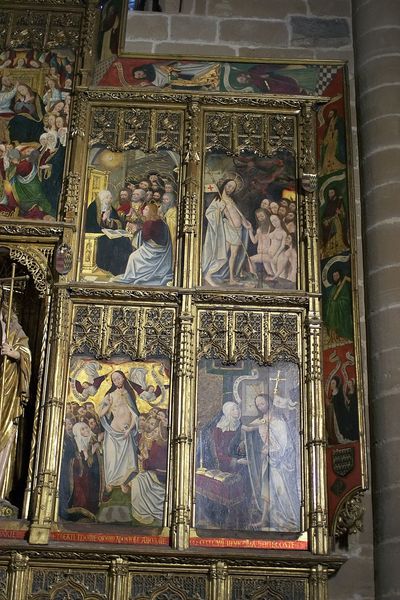
Titel: Kathedrale von Pamplona
Künstler: Jaques Perut
Standort: Pamplona, Kathedrale (EU - E - Navarra)
Schlagwörter: gemälde, nackt, ausschnitt, weg, malerei, gericht, geschichte, rahmen, gold, gotik, rechts, stab, fahne, thron, vier, vergoldet, kreuz, altar, hochaltar, schnitzerei, leben, nimbus, gotisch, christus, jesus, jesus christus, leiden, jünger, taufe, maria, magdalena, szenen, altarbild, erlöser, fialen, predella, tafeln, flügelaltar, kreuzweg, klappaltar, holzschnitzerei, messias, bischoff, gottessohn, biblische geschichte, sohn gottes, christkind, altar#, christkönig, heilland, erretter, jesus von nazaret, jesu…